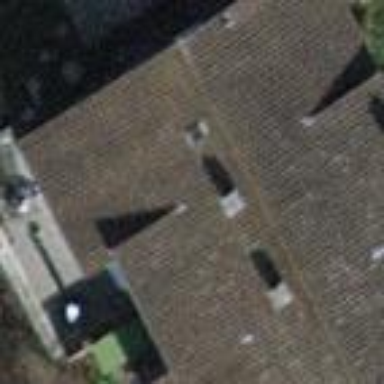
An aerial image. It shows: Terrace-style building with gabled roof.